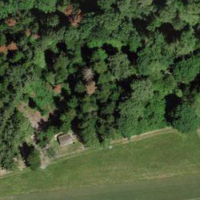
EUNIS habitat code: 52
Species observed at this site:
Polygonum aviculare